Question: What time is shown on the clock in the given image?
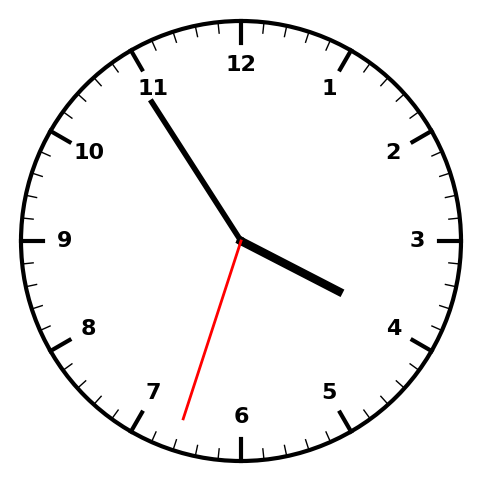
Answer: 03:54:33